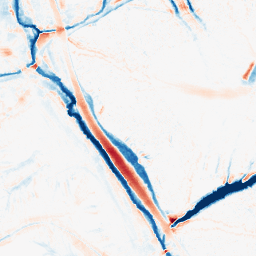
Category: morphological
Decomposition family: morphological
Decomposition parameters: operation: average
size: 10
Upsampling method: sinc_hamming
Upsampling parameters: scale: 8
kernel_size: 16
Upsampling scale: 8